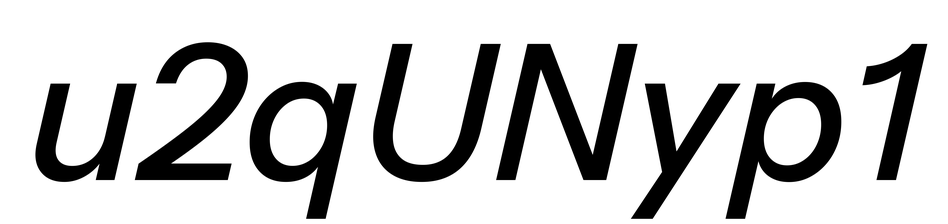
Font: InstrumentSans-Italic_Medium_Italic